Field crop: maize
Growth stage: 1
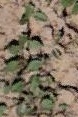
Species: convolvulus